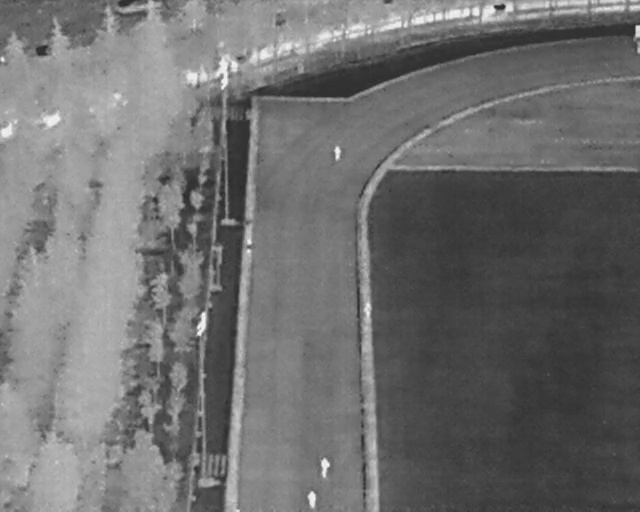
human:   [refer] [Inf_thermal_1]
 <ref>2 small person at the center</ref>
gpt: <box>[[37, 47, 40, 48, 2], [55, 59, 58, 61, 2]]</box>

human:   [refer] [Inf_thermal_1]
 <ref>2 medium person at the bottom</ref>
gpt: <box>[[48, 90, 52, 92, 2], [47, 96, 50, 98, 2]]</box>